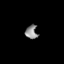
Tissue: lung
Cell type: Epithelial cells
Senescence score: 0.2172
Nuclear area (px): 162
Mean DAPI intensity: 139.481